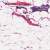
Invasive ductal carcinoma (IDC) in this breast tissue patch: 0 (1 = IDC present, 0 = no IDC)